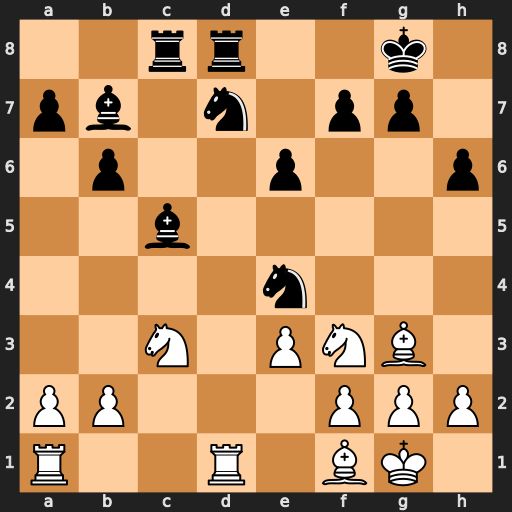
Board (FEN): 2rr2k1/pb1n1pp1/1p2p2p/2b5/4n3/2N1PNB1/PP3PPP/R2R1BK1
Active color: w
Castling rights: -
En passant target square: -
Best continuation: Nxe4 Bxe4 Ba6